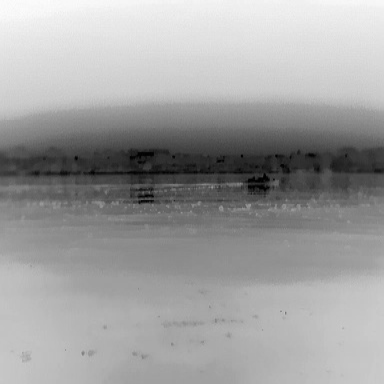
There is a warship in the infrared image.